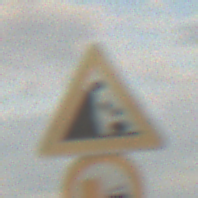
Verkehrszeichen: SteinschlagLinks
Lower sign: UeberholverbotKraftfahrzeuge
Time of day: SunriseSunset
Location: Outdoor (RoadRail)
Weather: PartlyCloudy
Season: NotSpecified
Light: Natural